Question: I have standrat floating grid, somethig like:
'''
ul li{
width:300px;
float:left;
}
'''
I need to 4th element go under 3thd one. Like on the picture.
thanks for your advise!

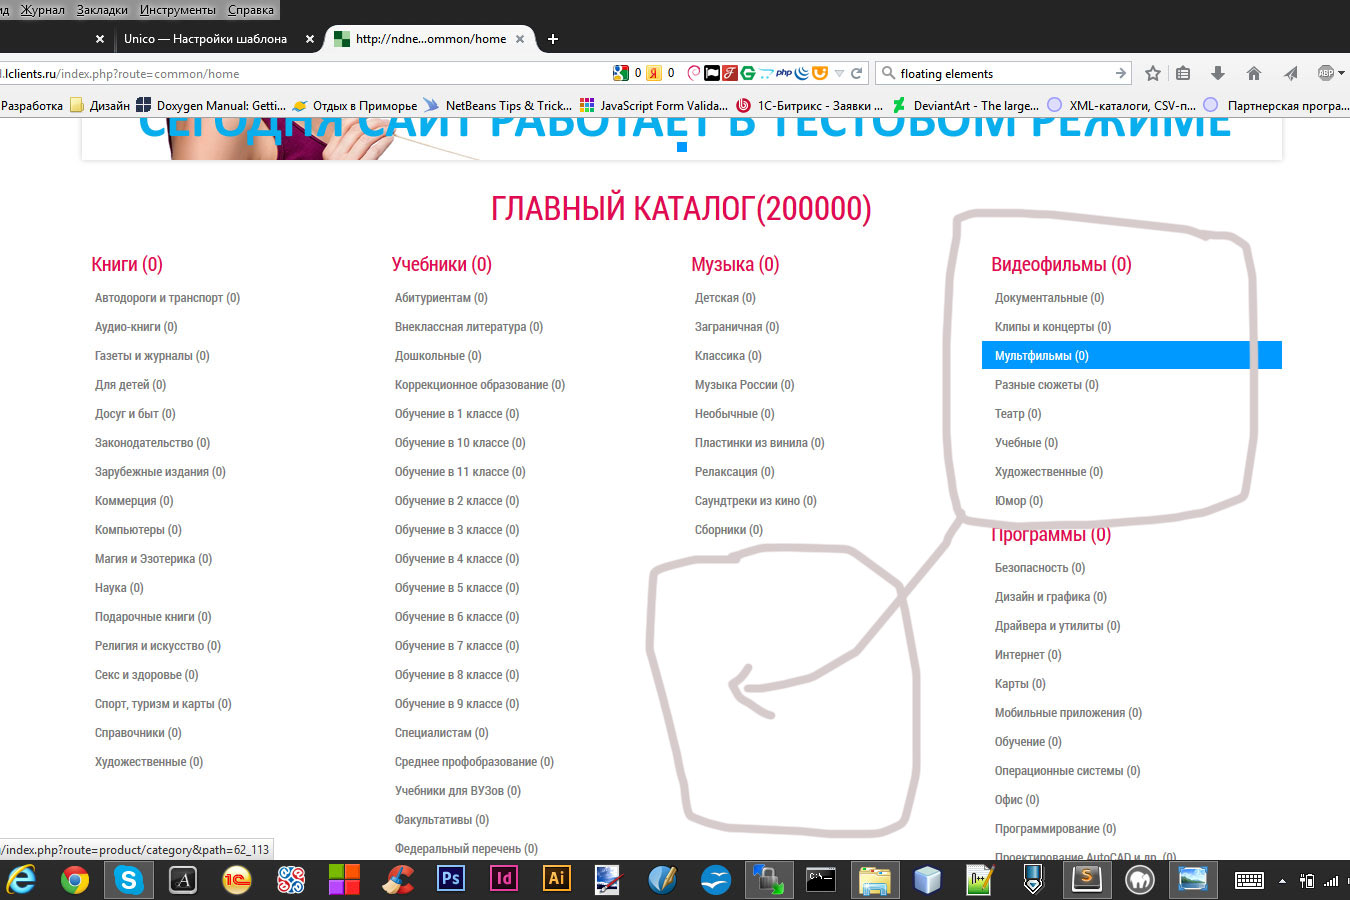
Answer: Bit of a duct tape solution but could it be fixed by putting Column 3 & 4 in the same container?
eg:
'''
<ul>
<li>
(Column 1)
</li>
<li>
(Column 2)
</li>
<li>
<div style="float:left;">
(Column 3), (Column 4)
</div>
</li>
<li>
(Column 5)
</li>
</ul>
'''